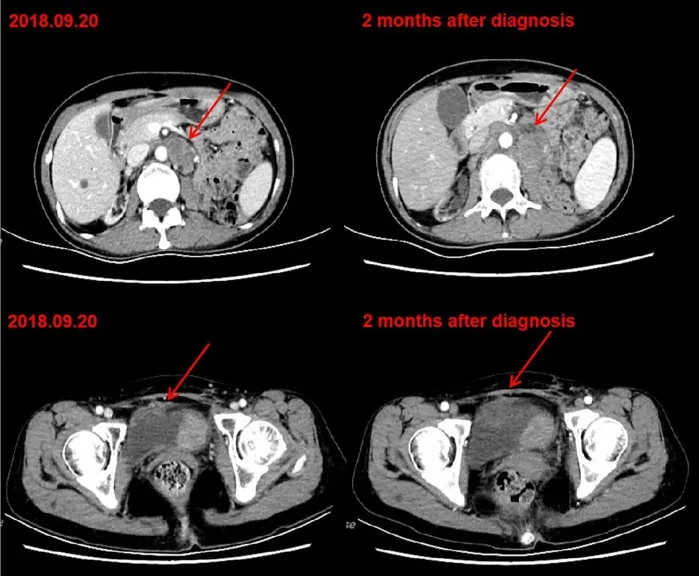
CT after chemotherapy indicated tumor progression. Left: CT of September 20, 2018. Bladder cancer with retroperitoneal and pelvic lymph node metastasis. Right: CT of November 12, 2018. After two cycles of gemcitabine chemotherapy, retroperitoneal and pelvic lesions progressed.
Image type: radiology (ct)